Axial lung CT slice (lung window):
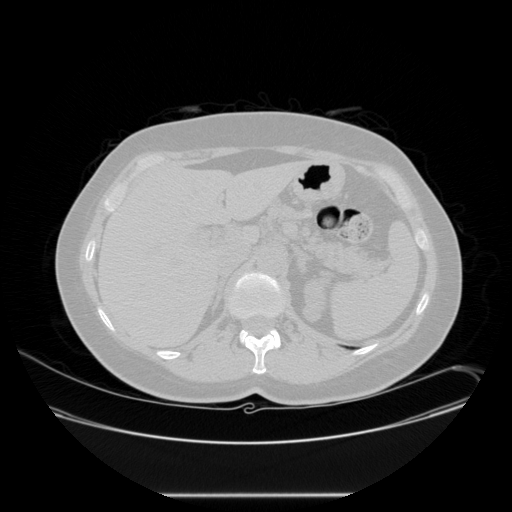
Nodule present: no